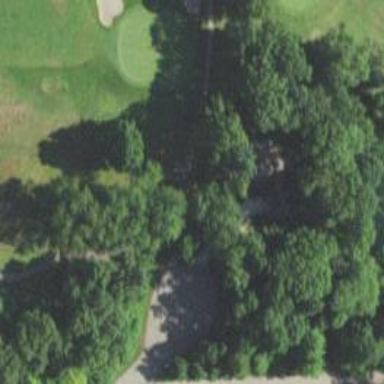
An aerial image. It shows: Path for golf carts.